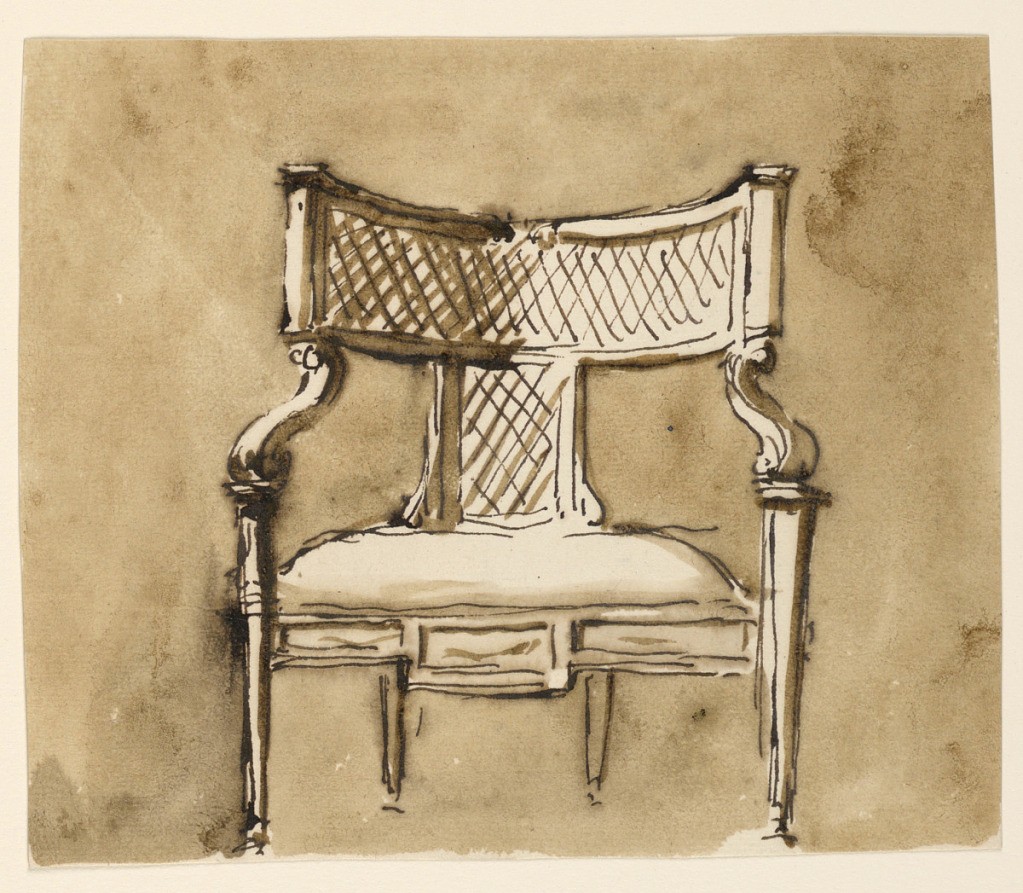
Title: Chairs
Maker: Giuseppe Barberi, Italian, 1746–1809
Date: ca. 1785–1790
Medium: Pen and brown ink, brush and brown wash on off-white laid paper
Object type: Drawing
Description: Seen from the front, the upper part of the back is a low curved rectangle, supported in the center by a standing one, both with straw plaiting inside. From the lower corners spring the arm volutes, the front spirals of which are supported by the front legs. The frame of the upholstered seat is shown in the center of the front legs. Its front is divided into three panels, the center one being higher. Narrowly standing back legs. Usual background.